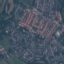
Land use / land cover: Residential